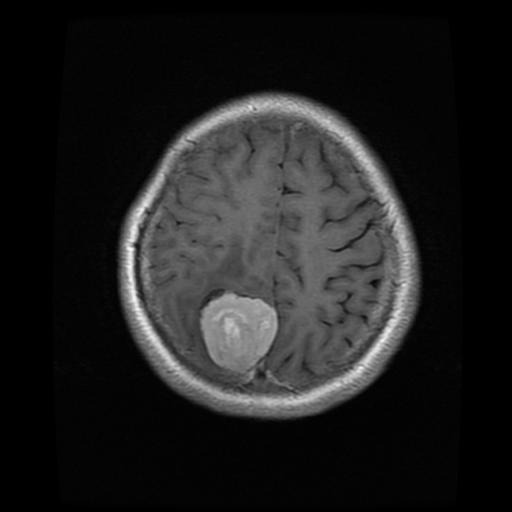
Label: meningioma